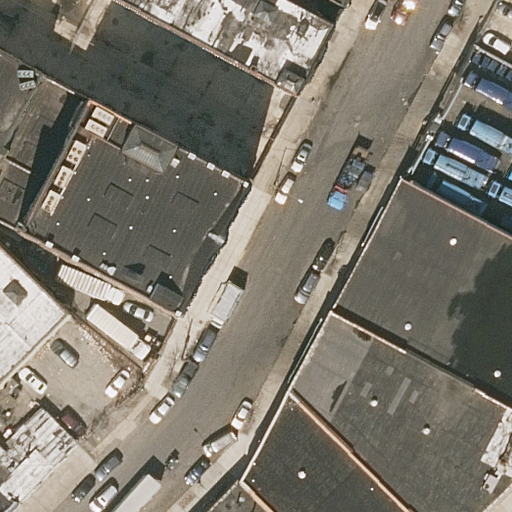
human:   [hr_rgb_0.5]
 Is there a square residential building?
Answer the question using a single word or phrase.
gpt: no

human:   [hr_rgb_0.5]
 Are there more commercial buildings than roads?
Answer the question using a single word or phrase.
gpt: no

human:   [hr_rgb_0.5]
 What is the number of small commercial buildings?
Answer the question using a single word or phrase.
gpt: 0

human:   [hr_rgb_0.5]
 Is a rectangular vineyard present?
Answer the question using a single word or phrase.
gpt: no

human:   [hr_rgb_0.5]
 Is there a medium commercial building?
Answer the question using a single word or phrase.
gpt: no

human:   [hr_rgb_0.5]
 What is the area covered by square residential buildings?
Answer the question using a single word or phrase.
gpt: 0m2

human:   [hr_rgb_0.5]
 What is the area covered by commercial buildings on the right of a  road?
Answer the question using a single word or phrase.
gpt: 0m2

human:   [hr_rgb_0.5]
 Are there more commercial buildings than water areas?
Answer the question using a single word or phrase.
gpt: no

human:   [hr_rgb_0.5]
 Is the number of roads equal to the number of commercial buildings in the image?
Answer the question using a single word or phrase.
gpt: no

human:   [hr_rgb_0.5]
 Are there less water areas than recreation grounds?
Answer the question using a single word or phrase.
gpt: no

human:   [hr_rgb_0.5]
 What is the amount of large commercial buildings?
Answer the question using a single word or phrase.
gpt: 0

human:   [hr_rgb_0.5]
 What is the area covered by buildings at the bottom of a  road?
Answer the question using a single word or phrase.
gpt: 268m2

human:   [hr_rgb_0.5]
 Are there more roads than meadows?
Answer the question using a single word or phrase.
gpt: yes

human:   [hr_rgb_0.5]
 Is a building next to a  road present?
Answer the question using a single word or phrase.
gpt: yes

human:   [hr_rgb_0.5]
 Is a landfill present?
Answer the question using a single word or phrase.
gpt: no

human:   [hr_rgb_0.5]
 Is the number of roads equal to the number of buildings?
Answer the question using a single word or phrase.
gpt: no

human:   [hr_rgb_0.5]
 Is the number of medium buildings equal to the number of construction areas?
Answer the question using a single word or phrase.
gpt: no

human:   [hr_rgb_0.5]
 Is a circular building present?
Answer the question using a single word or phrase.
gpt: no

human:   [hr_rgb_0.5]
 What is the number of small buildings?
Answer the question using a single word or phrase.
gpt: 3

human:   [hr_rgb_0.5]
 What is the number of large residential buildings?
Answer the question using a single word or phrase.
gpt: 5

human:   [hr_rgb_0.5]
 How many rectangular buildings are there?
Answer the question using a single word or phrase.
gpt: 7

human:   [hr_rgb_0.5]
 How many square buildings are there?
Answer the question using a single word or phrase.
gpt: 0

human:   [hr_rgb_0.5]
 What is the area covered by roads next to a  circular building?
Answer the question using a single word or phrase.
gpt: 0m2

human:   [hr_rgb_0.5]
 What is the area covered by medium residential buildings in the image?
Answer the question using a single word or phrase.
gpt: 160m2

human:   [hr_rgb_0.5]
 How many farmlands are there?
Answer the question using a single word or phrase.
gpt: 0

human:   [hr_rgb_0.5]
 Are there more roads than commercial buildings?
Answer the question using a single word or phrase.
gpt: yes

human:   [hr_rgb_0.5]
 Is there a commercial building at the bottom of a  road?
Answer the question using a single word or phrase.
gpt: no

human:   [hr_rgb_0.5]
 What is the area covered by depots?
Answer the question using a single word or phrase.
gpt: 0m2

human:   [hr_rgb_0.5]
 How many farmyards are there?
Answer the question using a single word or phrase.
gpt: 0

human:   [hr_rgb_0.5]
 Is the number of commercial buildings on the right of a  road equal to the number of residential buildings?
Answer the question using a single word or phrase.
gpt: no

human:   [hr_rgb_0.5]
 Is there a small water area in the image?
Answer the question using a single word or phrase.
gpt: no

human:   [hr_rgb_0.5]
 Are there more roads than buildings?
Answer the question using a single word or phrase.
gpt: no

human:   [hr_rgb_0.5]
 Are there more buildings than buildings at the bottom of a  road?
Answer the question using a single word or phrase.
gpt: yes

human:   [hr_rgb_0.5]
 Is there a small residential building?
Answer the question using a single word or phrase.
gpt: yes

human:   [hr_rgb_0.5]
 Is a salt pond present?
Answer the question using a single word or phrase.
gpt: no

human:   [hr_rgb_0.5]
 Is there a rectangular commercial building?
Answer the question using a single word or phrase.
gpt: no